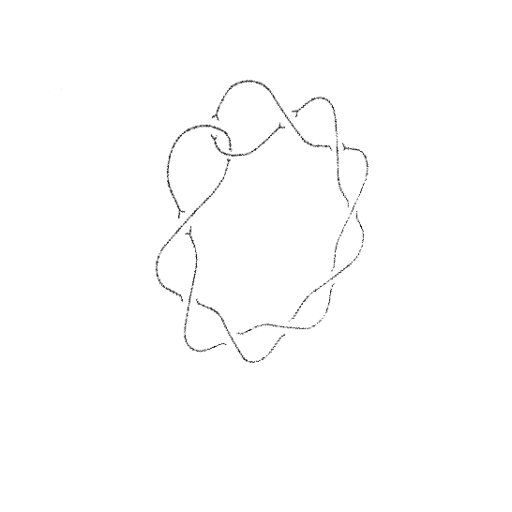
Crossing number: 10